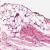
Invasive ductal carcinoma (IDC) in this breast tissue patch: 0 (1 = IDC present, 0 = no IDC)